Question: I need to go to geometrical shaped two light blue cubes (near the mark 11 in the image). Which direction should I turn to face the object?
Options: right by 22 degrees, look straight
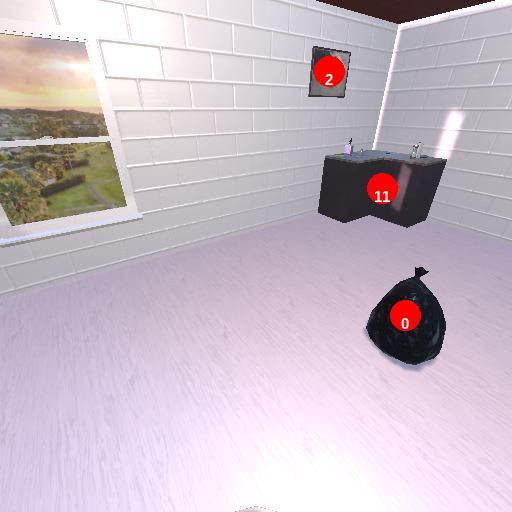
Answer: right by 22 degrees